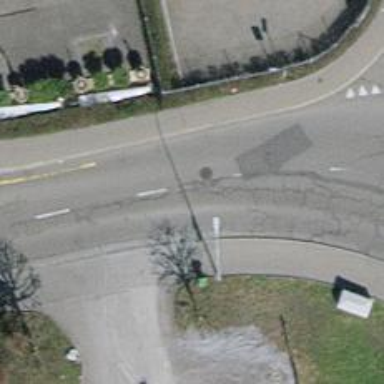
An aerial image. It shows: Uncontrolled zebra crossing.